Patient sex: M
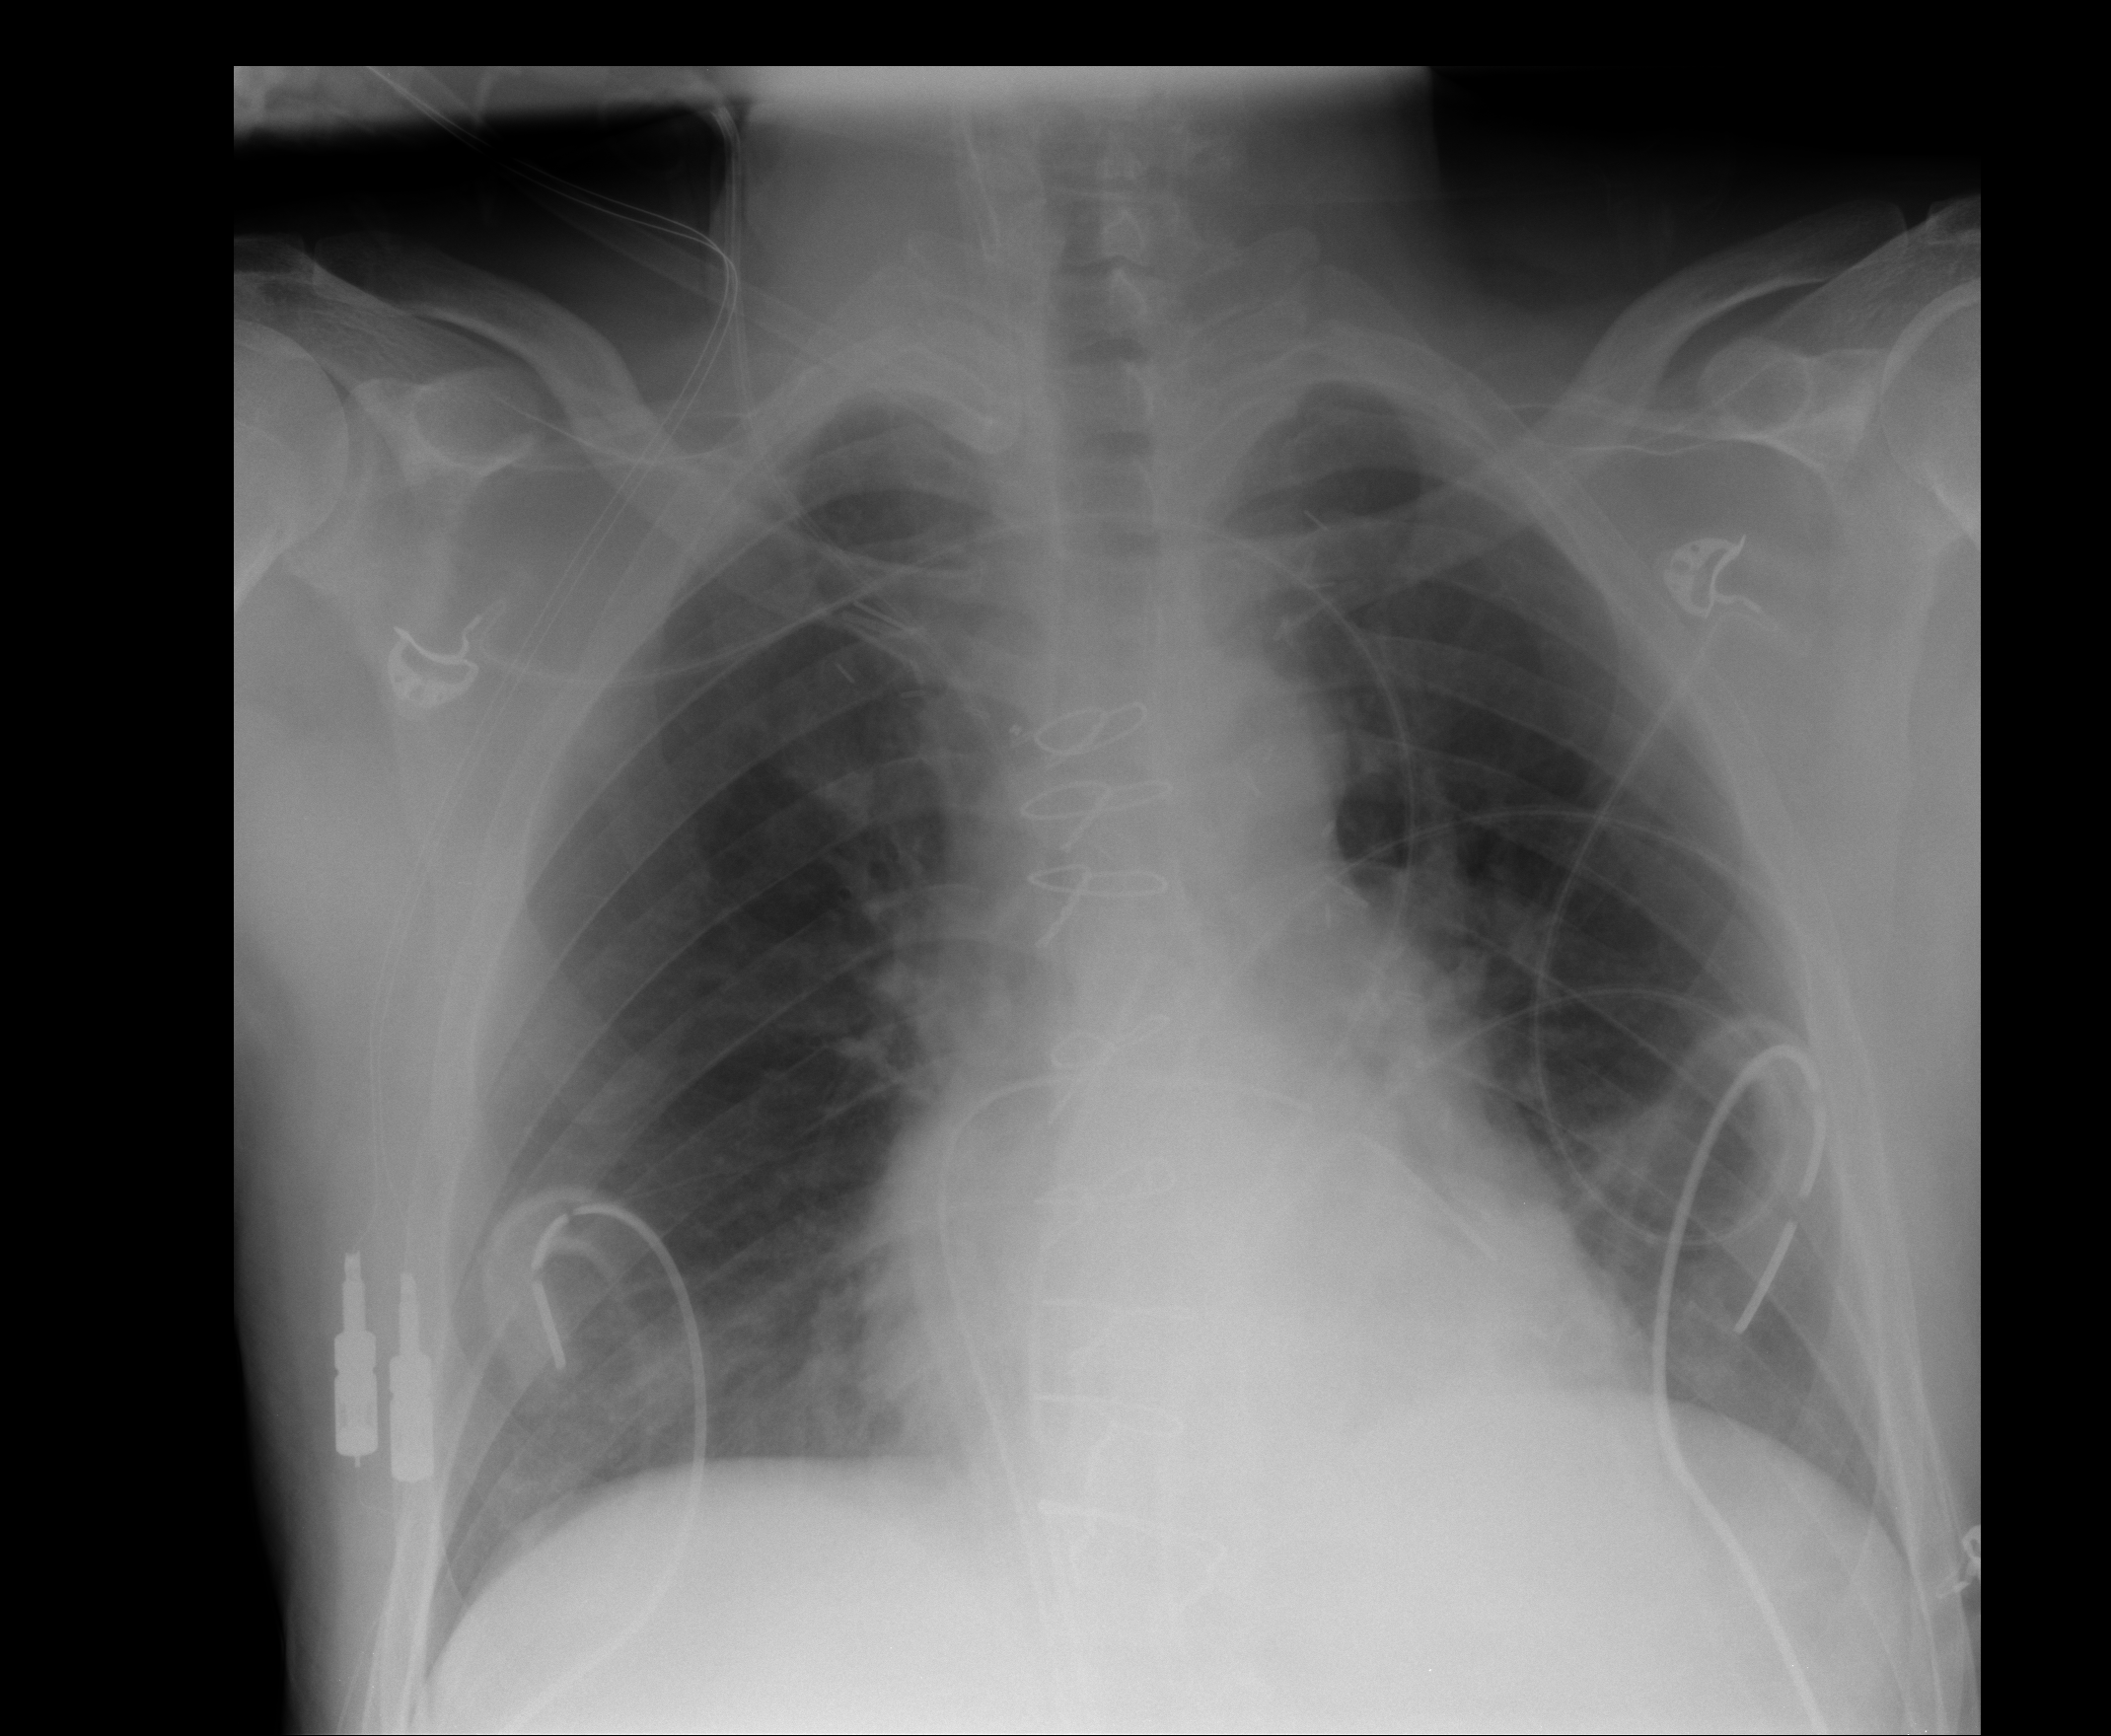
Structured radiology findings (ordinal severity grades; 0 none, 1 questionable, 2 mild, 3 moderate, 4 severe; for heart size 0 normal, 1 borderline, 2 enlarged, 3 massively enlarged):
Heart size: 0
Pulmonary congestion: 0
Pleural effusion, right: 0
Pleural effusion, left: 0
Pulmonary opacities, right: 0
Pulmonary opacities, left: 0
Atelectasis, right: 1
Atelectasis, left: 1